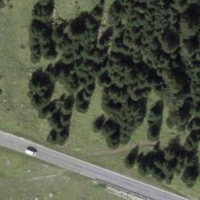
EUNIS habitat code: 31
Species observed at this site:
Cupido minimus
Lysandra coridon